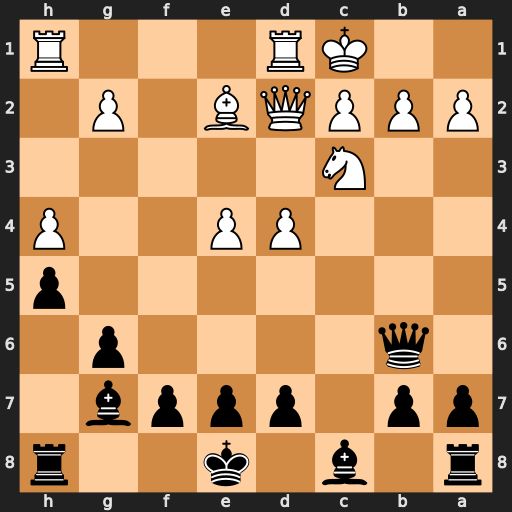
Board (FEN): r1b1k2r/pp1pppb1/1q4p1/7p/3PP2P/2N5/PPPQB1P1/2KR3R
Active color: b
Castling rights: kq
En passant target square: -
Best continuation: Bh6 Qxh6 Rxh6